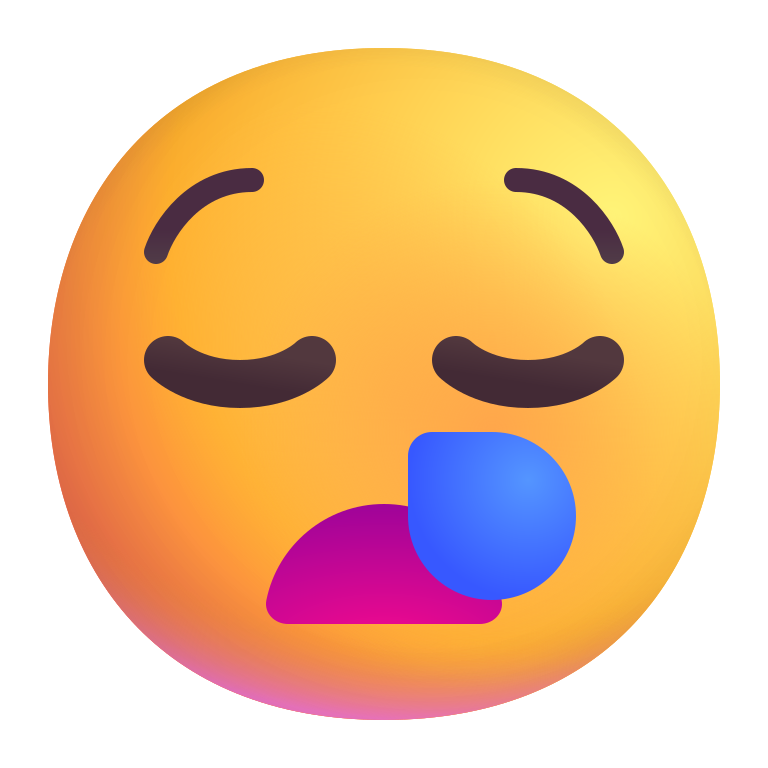
sleepy face color